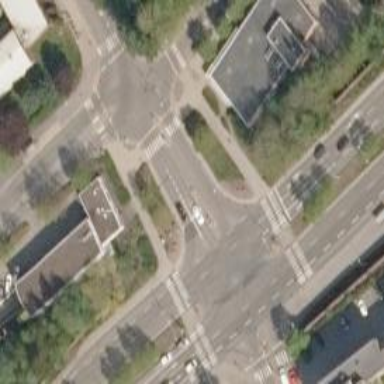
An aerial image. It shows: Asphalt cycleway.